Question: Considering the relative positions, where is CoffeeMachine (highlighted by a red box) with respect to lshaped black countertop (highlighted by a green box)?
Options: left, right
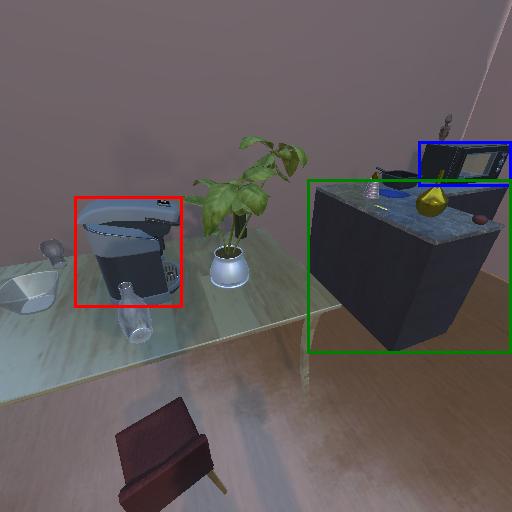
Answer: left